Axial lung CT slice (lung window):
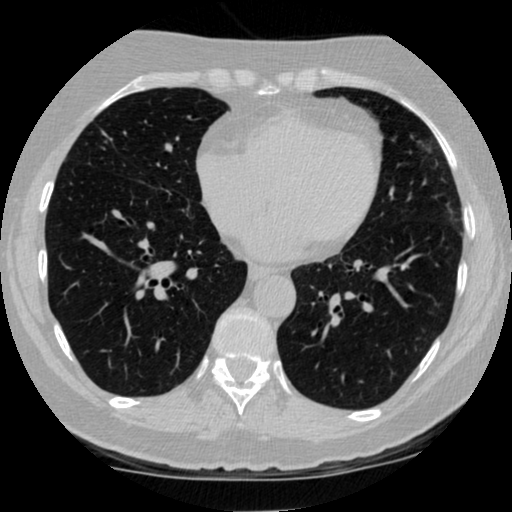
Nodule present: no